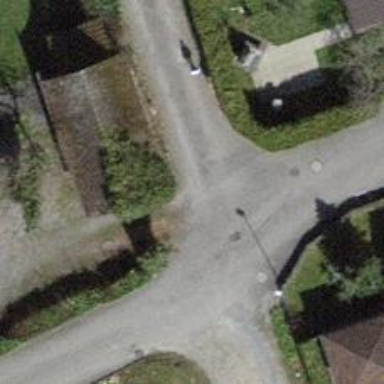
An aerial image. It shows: Residential road with pebblestone surface.